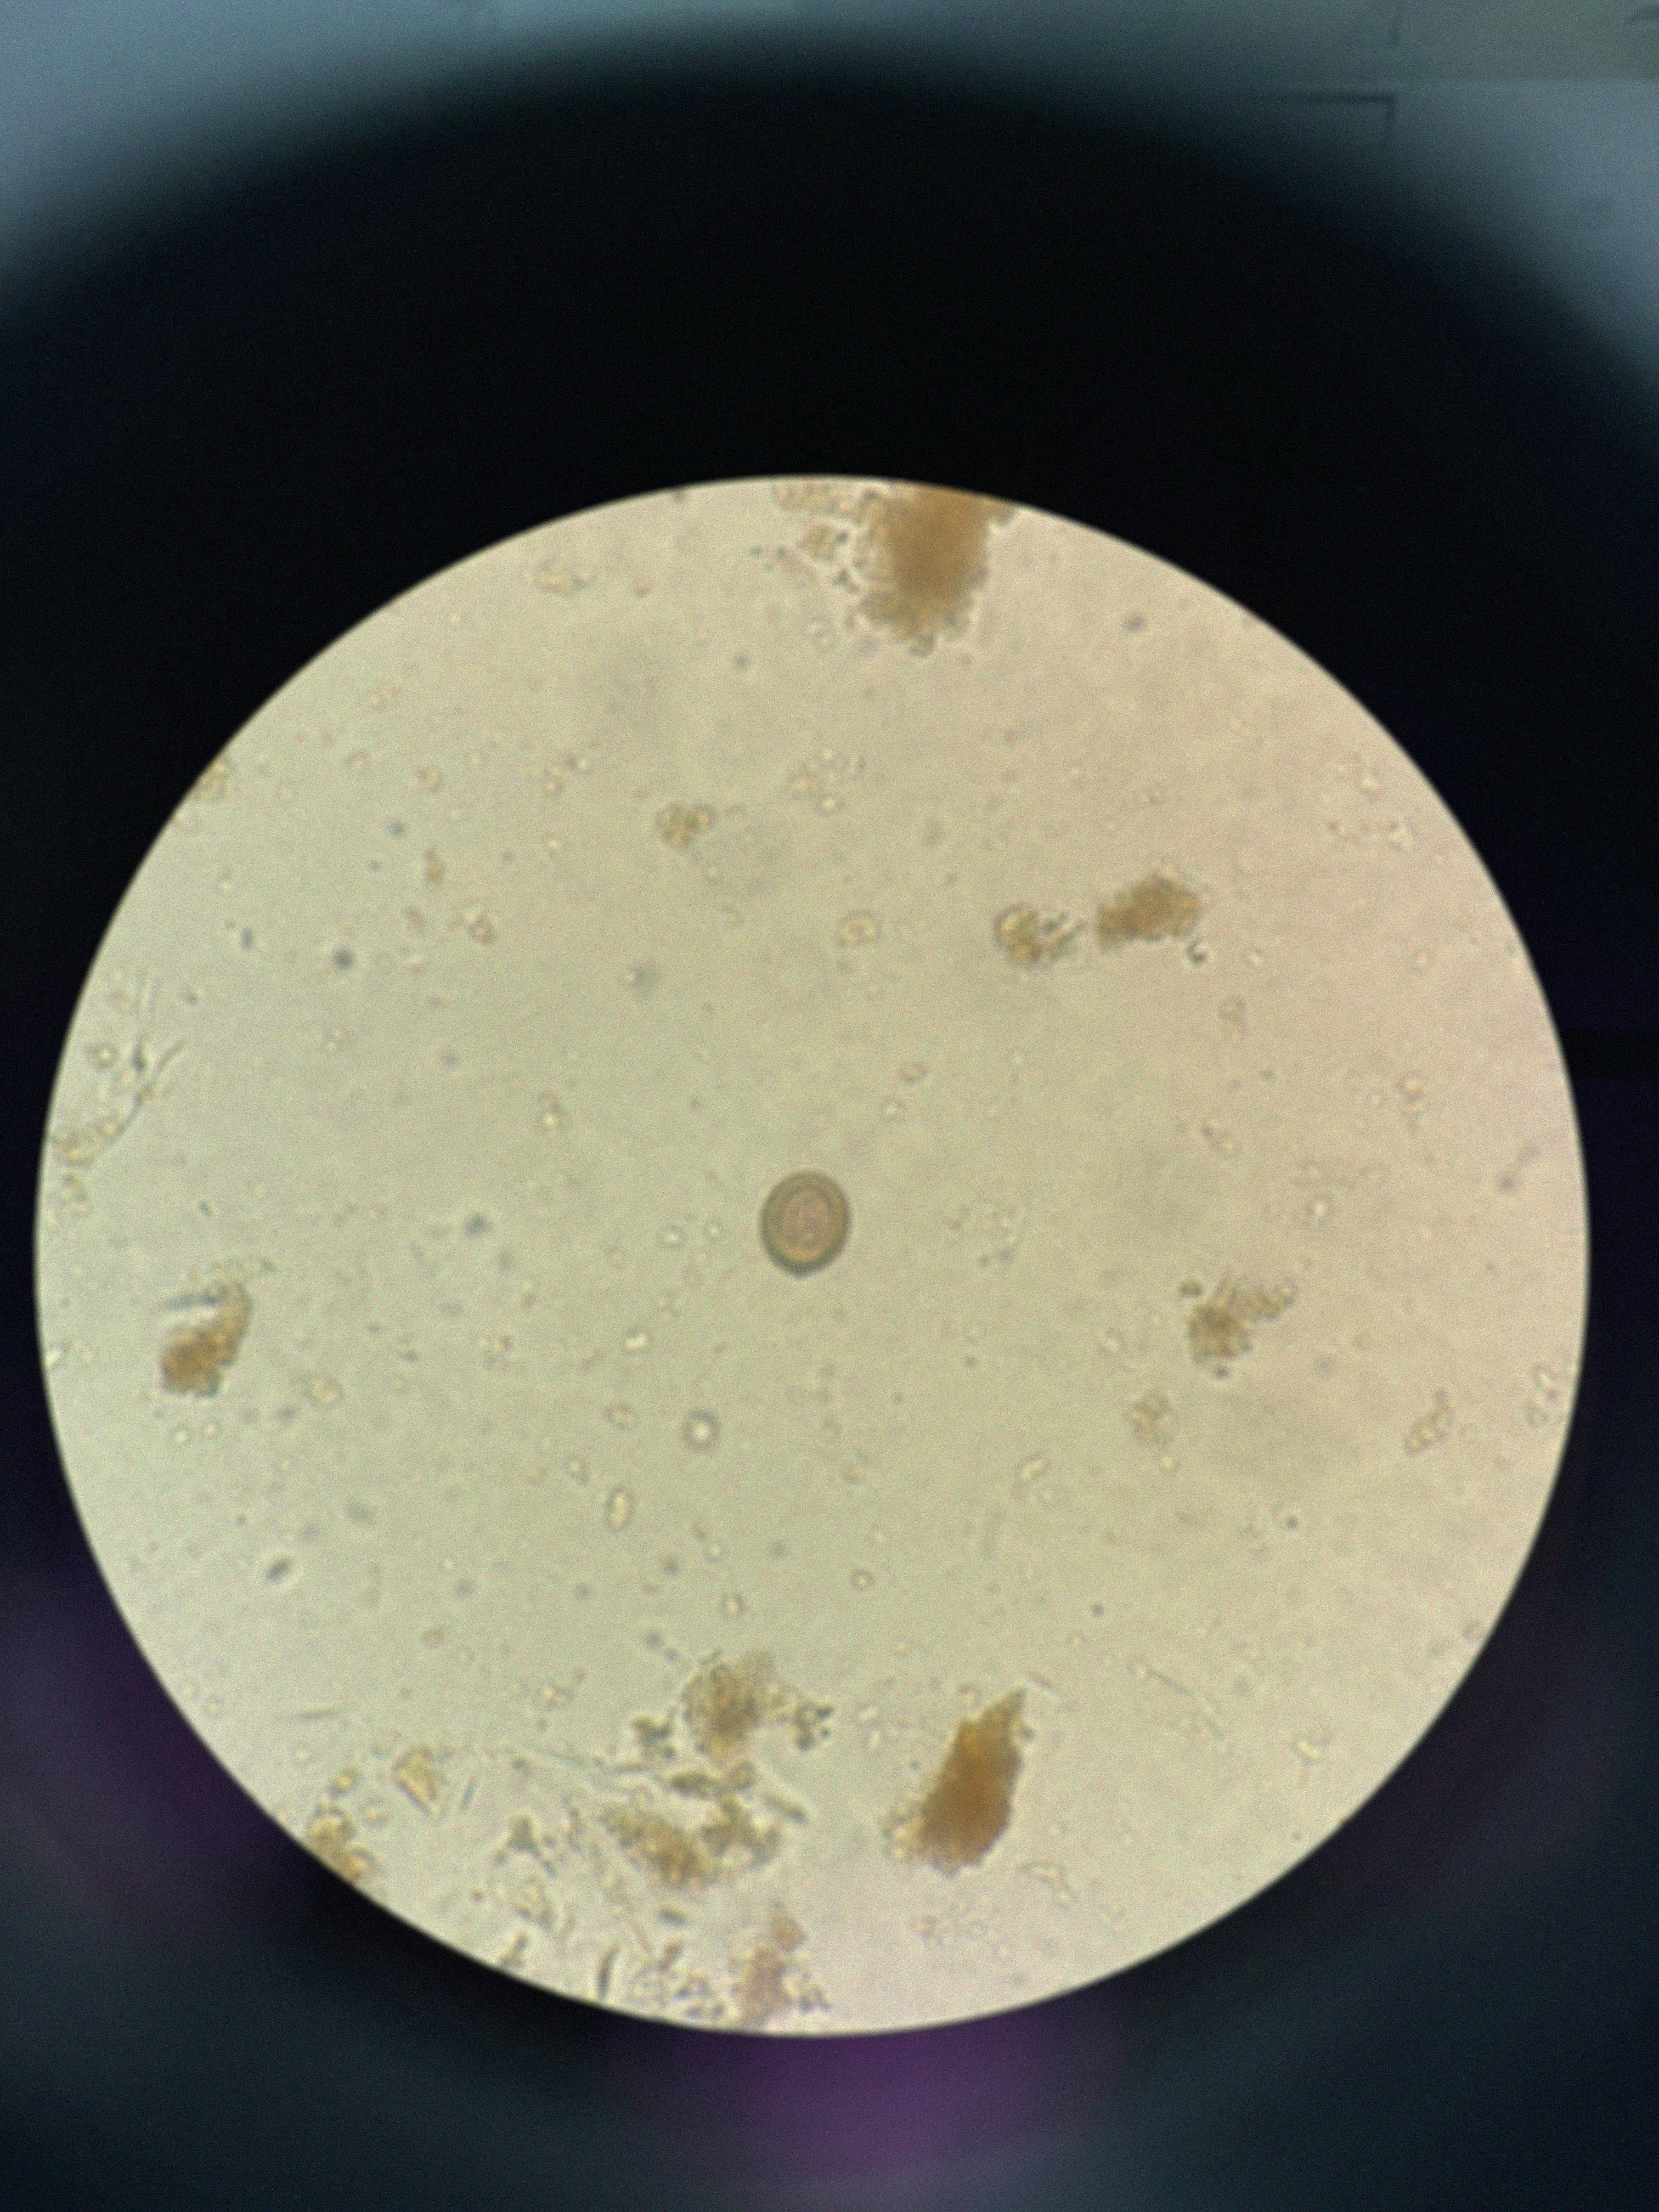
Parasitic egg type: Taenia spp. egg